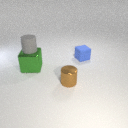
large green metal cube below small gray rubber cylinder